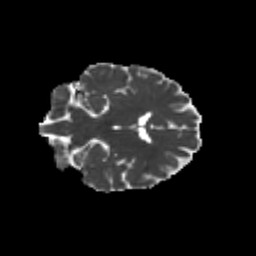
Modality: MD
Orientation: coronal
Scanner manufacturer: siemens
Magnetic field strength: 3 T
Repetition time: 9.2 s
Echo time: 0.084 s